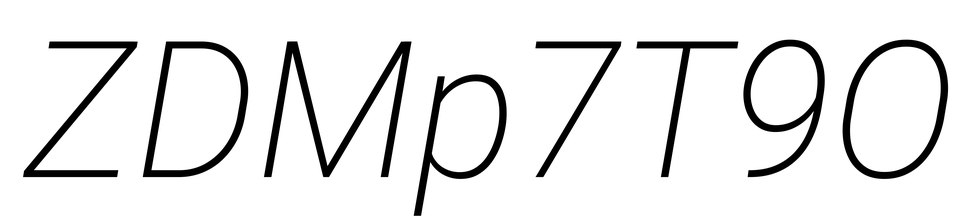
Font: Roboto-Italic_ExtraLight_Italic